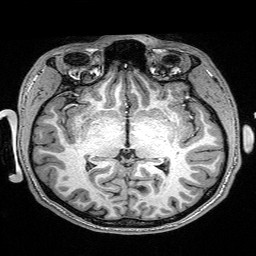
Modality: T1w
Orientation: coronal